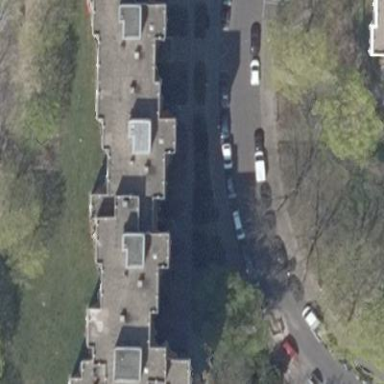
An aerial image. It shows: Flat-roofed apartment building.